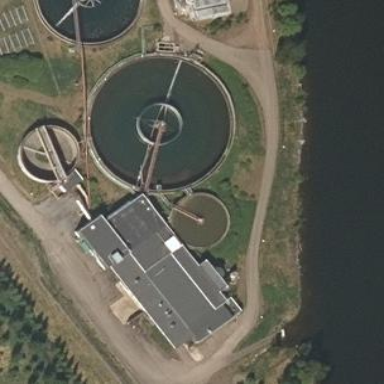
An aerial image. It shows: Image of wastewater.